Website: macys
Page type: receipt
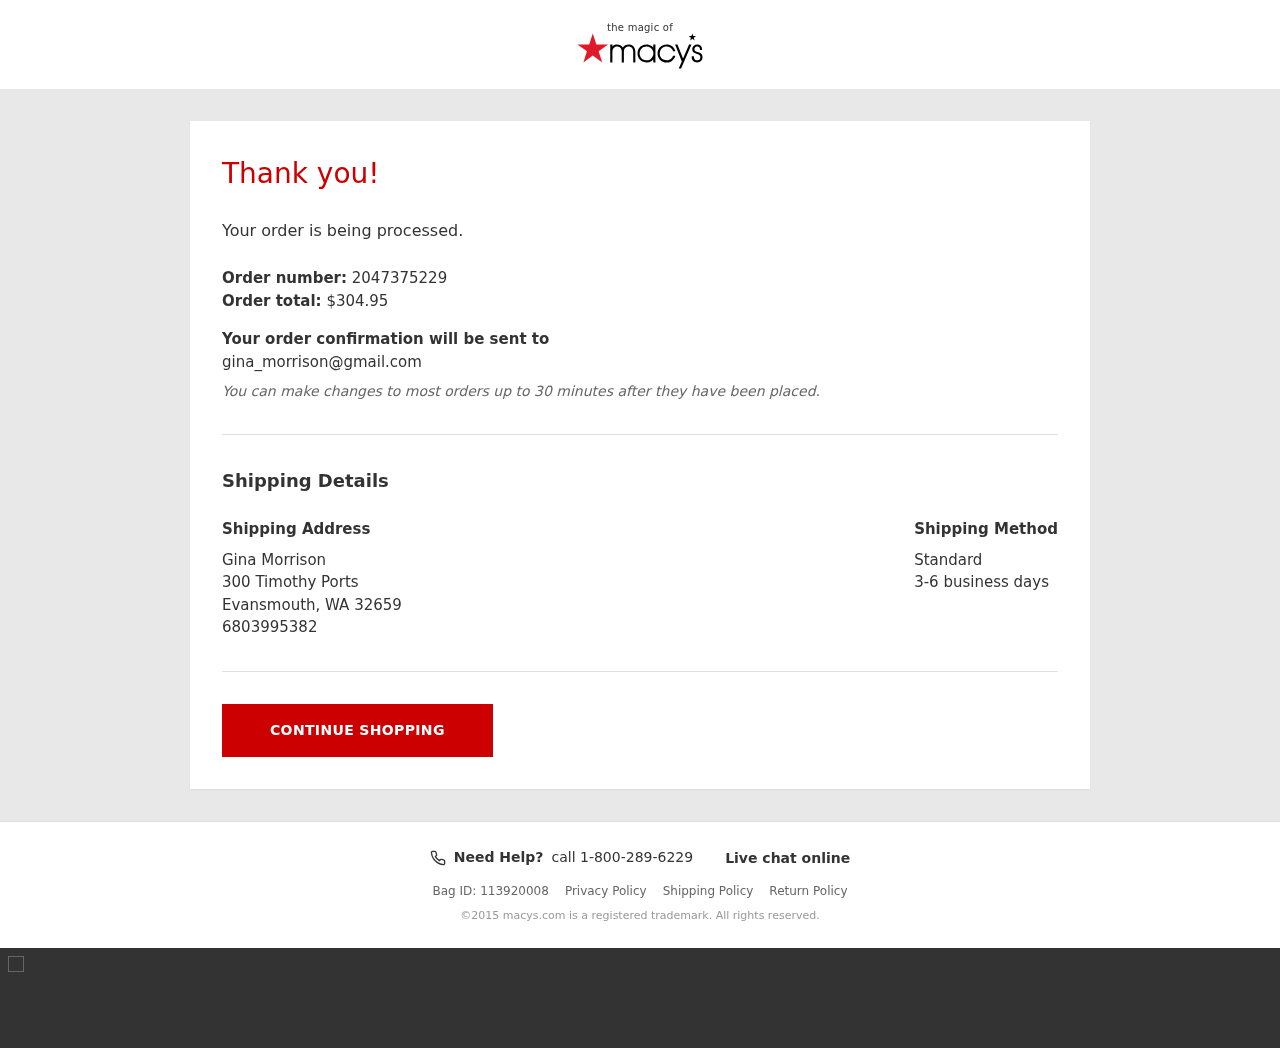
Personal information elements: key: PII_CITY_STATE_ZIP
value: Evansmouth, WA 32659
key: PII_EMAIL
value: gina_morrison@gmail.com
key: PII_FULLNAME
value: Gina Morrison
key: PII_PHONE
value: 6803995382
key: PII_STREET
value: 300 Timothy Ports
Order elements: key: ORDER_ID
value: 2047375229
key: ORDER_TOTAL
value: $304.95